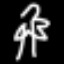
Label: palm tree